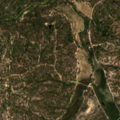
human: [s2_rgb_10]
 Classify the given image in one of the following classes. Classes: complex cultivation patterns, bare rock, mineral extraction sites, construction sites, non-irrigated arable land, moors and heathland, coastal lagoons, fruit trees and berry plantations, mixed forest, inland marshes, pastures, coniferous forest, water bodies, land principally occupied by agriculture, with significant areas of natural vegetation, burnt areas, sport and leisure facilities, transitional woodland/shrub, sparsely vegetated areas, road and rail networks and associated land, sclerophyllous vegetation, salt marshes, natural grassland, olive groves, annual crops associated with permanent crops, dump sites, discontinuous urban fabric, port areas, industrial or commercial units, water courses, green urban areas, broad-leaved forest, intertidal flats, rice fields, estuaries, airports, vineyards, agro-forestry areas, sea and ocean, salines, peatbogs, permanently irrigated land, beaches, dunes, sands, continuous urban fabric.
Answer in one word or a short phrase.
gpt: non-irrigated arable land, permanently irrigated land, broad-leaved forest